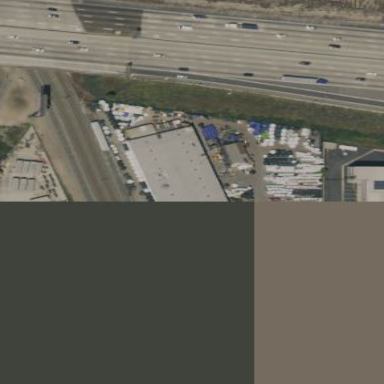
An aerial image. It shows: Warehouse building.